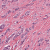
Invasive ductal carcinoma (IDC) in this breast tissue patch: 1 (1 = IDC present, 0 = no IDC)